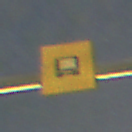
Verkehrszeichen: KennzeichnungspflichtigeFahrzeugeGefaehrlicheGueterOhnePfeilsymbol
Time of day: Night
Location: Outdoor (Urban)
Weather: PartlyCloudy
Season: NotSpecified
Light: Artificial